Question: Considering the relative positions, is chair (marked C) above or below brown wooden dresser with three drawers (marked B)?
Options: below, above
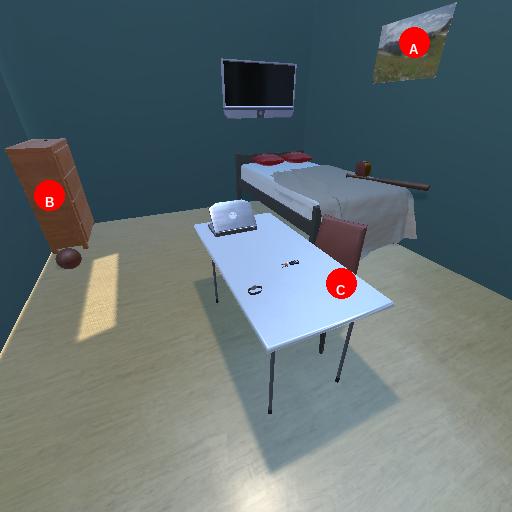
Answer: below